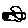
Label: bird